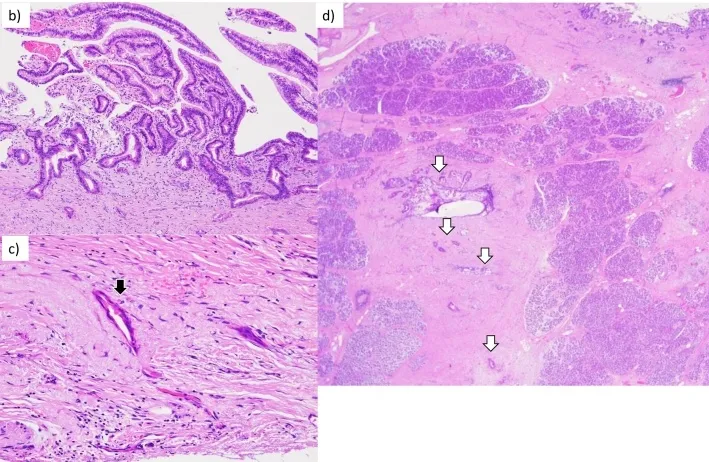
Macroscopic findings by HPD showed no remnant cholangiocarcinoma at the transected bile duct and dissected surface. Pancreatic infiltration of the cancer nest.
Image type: pathology (h&e)